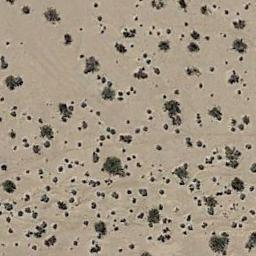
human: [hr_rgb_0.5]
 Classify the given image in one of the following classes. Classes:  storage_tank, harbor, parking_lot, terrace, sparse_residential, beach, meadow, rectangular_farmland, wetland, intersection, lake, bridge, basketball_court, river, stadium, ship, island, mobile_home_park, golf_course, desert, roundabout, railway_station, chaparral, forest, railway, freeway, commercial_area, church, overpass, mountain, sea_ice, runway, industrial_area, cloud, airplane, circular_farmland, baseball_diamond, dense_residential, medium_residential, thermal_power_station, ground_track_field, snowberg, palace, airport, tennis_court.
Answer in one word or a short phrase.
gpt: chaparral